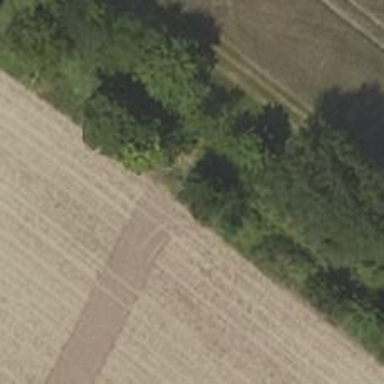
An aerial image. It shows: Row of deciduous broadleaved trees.